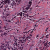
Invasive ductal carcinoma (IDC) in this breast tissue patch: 1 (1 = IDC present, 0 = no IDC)